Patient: sex F, age 56
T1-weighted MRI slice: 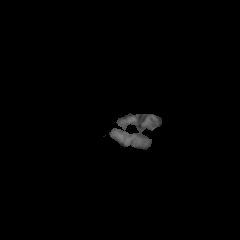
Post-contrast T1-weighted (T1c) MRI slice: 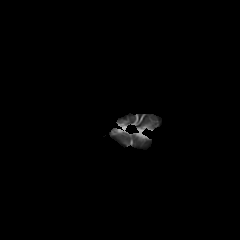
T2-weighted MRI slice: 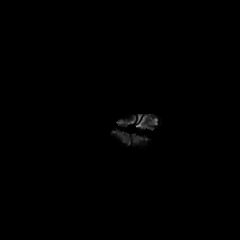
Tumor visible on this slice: no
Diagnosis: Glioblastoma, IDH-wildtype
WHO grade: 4